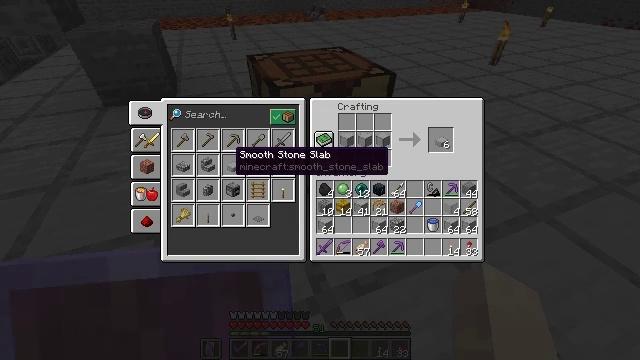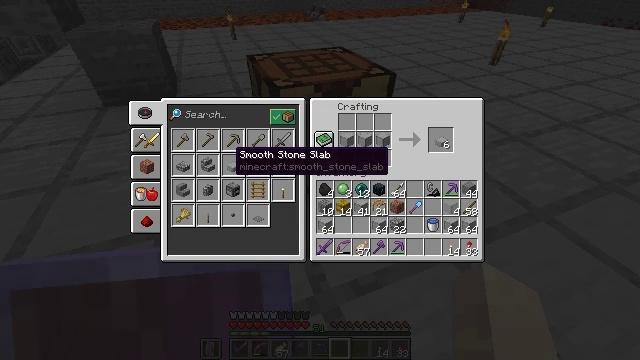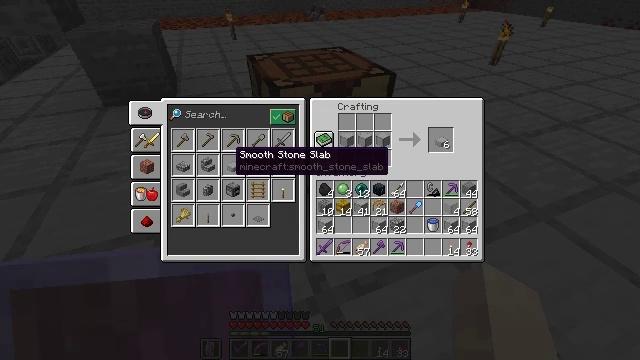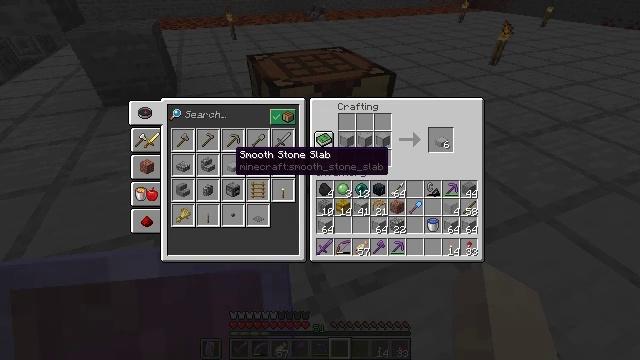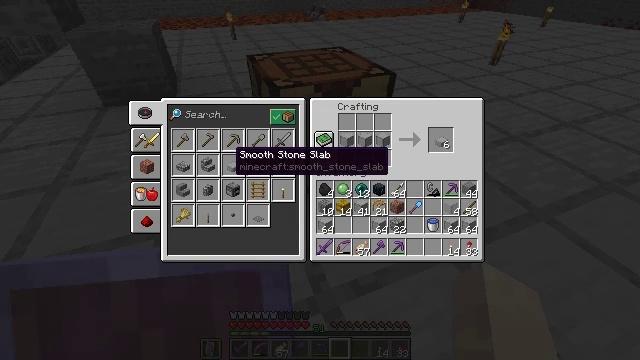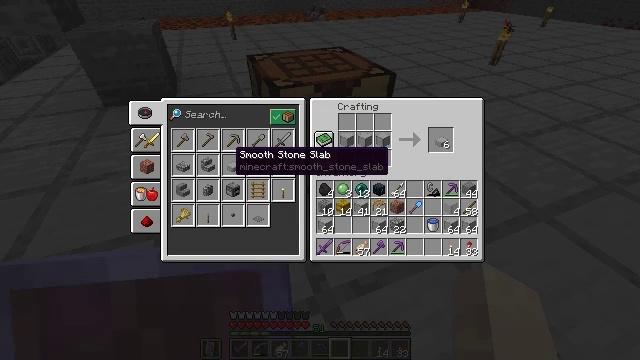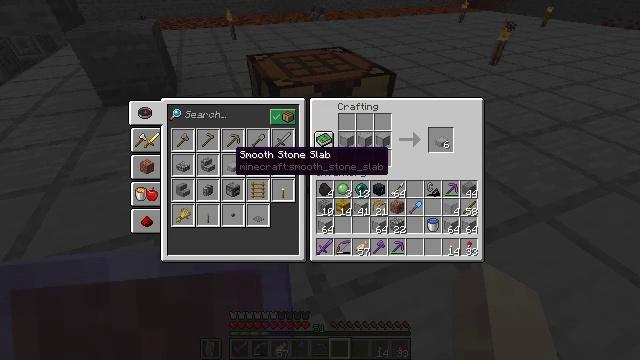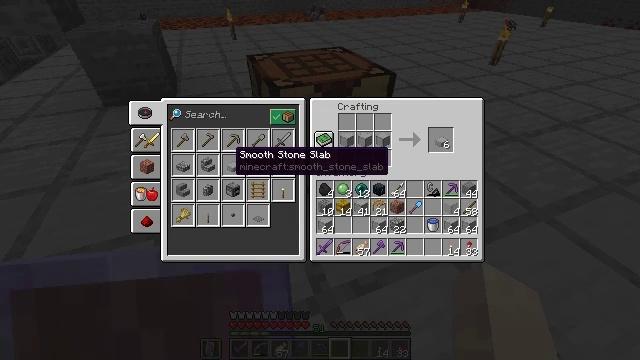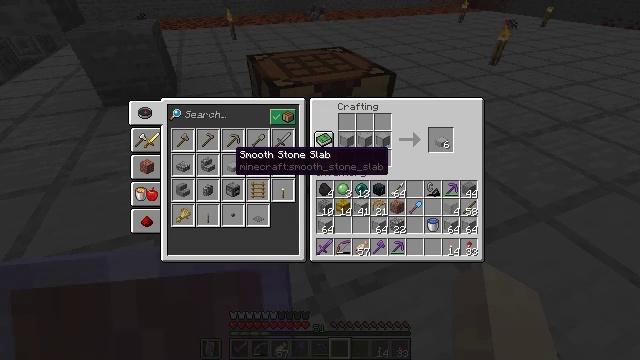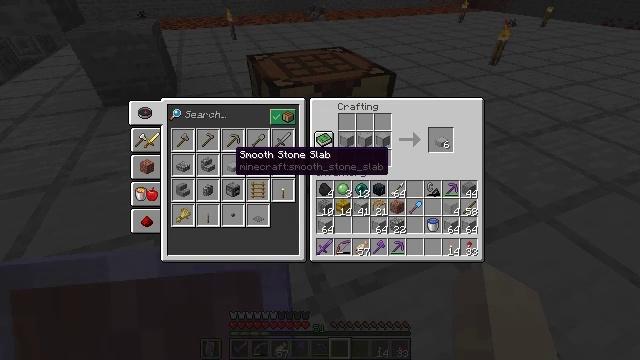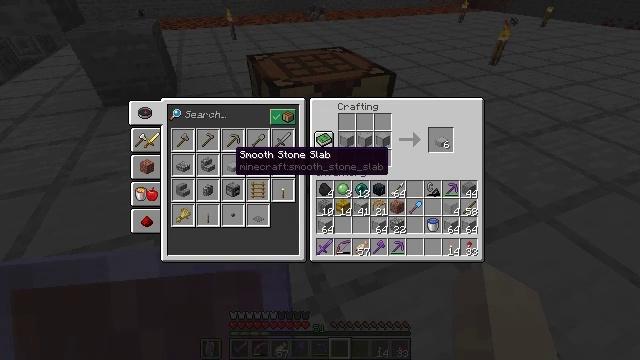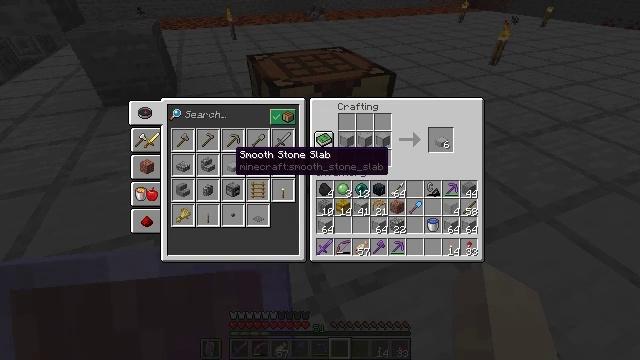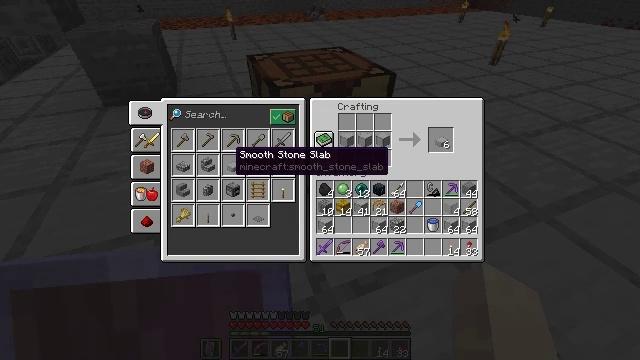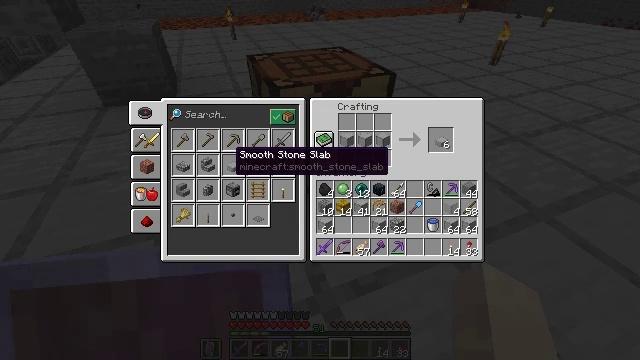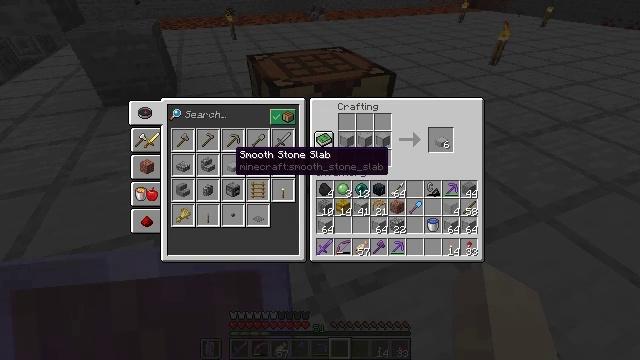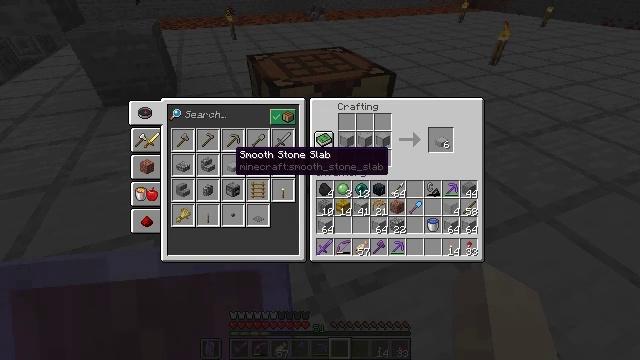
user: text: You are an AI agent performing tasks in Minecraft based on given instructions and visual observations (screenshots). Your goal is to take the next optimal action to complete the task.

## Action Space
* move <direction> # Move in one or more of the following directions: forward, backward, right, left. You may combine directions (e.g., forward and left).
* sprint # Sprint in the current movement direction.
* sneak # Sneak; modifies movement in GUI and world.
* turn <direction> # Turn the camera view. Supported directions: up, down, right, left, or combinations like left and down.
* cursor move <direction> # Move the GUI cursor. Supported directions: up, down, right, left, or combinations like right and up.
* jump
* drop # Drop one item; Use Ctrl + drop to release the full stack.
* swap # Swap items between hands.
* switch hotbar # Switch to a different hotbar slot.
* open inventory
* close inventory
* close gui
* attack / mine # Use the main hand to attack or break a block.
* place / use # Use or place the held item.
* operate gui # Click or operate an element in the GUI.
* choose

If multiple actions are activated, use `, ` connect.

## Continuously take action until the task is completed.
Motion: motion action
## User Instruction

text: Craft a smooth stone slab.
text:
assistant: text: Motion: no_op
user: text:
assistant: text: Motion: no_op
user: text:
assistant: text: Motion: no_op
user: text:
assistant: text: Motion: no_op
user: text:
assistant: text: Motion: no_op
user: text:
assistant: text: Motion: no_op
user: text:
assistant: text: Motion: no_op
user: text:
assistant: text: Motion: no_op
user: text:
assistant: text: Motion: no_op
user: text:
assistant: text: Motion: no_op
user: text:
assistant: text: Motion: no_op
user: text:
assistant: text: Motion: no_op
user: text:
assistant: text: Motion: no_op
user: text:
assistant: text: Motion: no_op
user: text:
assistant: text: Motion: no_op
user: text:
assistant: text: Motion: no_op
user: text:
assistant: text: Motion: no_op
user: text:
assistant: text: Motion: no_op
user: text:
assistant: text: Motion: no_op
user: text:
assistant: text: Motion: no_op
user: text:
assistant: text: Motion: no_op
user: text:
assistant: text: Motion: no_op
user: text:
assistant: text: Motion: no_op
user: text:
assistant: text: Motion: no_op
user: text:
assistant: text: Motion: no_op
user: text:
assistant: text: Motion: no_op
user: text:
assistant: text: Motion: no_op
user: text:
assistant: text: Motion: cursor move right
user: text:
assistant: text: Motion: cursor move right and up
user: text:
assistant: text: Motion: cursor move right